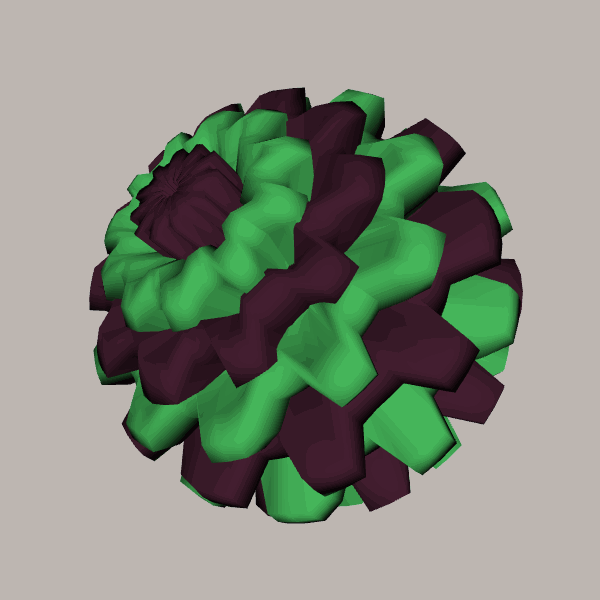
Background: light